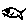
Label: fish